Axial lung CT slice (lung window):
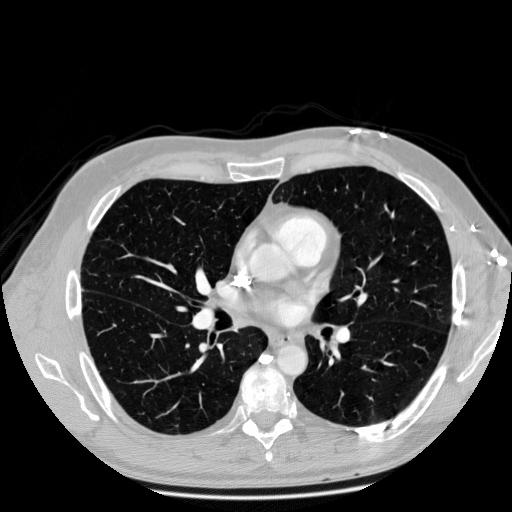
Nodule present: no